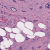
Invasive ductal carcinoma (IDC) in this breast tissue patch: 1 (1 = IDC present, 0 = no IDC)